Question: I'm making a little game engine as a side project but for some reason I'm getting a really weird problem.
It's to do with the sprites. I'm loading the sprites fine, I seem to render fine. But when the x, y of the sprites are close to each other, one of the tiles either vanish or go in the wrong position. Usually it's off by 32 whether it's x or y.
'''
void SpriteLoader::loadSprites(SDL_Renderer* renderer)
{
loadSprite("assets/grass.png", "grass", renderer);
loadSprite("assets/grass_full.png", "grass2", renderer);
}
void SpriteLoader::renderSprites(SDL_Renderer* renderer)
{
drawSprite("grass", 0, 0, 32, 32, renderer);
drawSprite("grass2", 64, 32, 32, 32, renderer);
}
'''
Here is the image:

'''
void SpriteLoader::drawSprite(std::string id, int x, int y, int width, int height, SDL_Renderer* renderer, SDL_RendererFlip flip)
{
SDL_Rect srcRect;
SDL_Rect destRect;
srcRect.x = 0;
srcRect.y = 0;
srcRect.w = destRect.w = width;
srcRect.h = destRect.h = height;
destRect.x = y;
destRect.y = y;
SDL_RenderCopyEx(renderer, textures[id], &srcRect, &destRect, 0, 0, flip);
}
'''
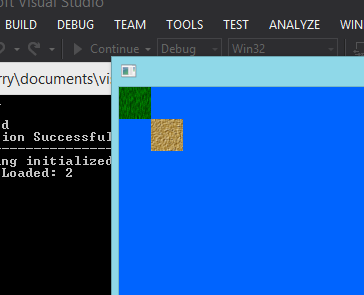
Answer: You are setting up the destination 'SDL_Rect' incorrectly by assigning 'destRect.x = y' it should be 'destRect.x = x'
'''
void SpriteLoader::drawSprite(std::string id, int x, int y, int width, int height, SDL_Renderer* renderer, SDL_RendererFlip flip)
{
SDL_Rect srcRect;
SDL_Rect destRect;
srcRect.x = 0;
srcRect.y = 0;
srcRect.w = destRect.w = width;
srcRect.h = destRect.h = height;
destRect.x = x; // THIS WAS THE ERROR (You had destRect.x = y;)
destRect.y = y;
SDL_RenderCopyEx(renderer, textures[id], &srcRect, &destRect, 0, 0, flip);
}
'''